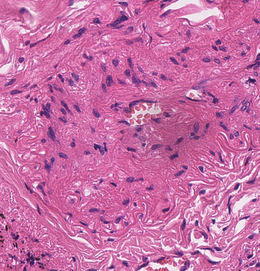
Tumor epithelial tissue: no
Tumor-associated stroma tissue: yes
Normal tissue: no